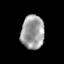
Tissue: skin
Cell type: Epithelial cells
Senescence score: 0.235
Nuclear area (px): 767
Mean DAPI intensity: 157.889